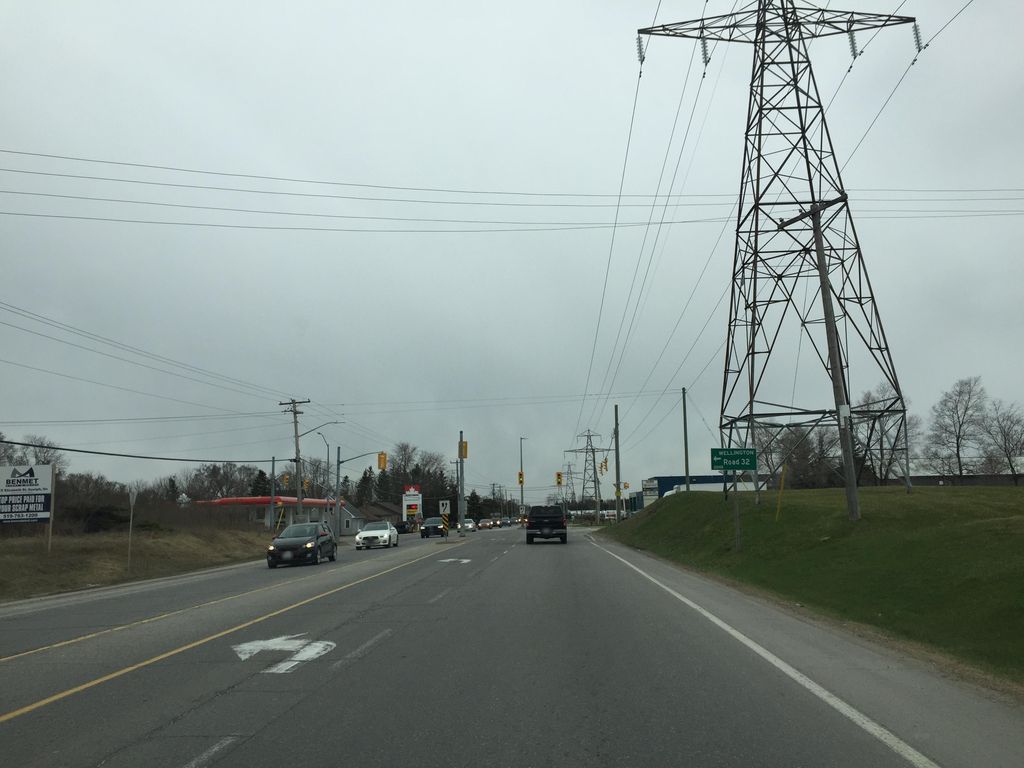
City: kitchener-waterloo